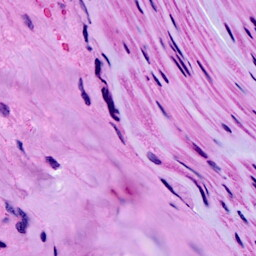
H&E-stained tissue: Breast